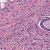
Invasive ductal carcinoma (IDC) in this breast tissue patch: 1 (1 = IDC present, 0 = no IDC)